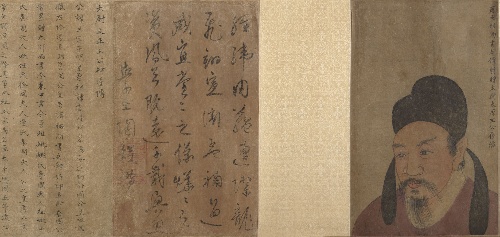
Title: 清　佚名　摹王旦、王素、王禹偁小像圖　卷|Three Bust Portraits of Tang and Song Officials
Artist: Unidentified artist
Object type: Handscroll
Classification: Paintings
Medium: Handscroll; (1) ink and color on paper; (2,3) ink and color on silk
Culture: China
Period: Qing dynasty (?) (1644–1911)
Dimensions: .1) 12 1/4 x 7 5/8 in. (31.1 x 19.4 cm) 
.2) 11 5/16 x 7 7/8 in. (28.7 x 20 cm) 
.3) 11 3/4 x 6 5/8 in. (29.8 x 16.8 cm)
Department: Asian Art
Credit line: From the Collection of A. W. Bahr, Purchase, Fletcher Fund, 1947
Accession year: 1947
Repository: Metropolitan Museum of Art, New York, NY
Tags: Men|Portraits